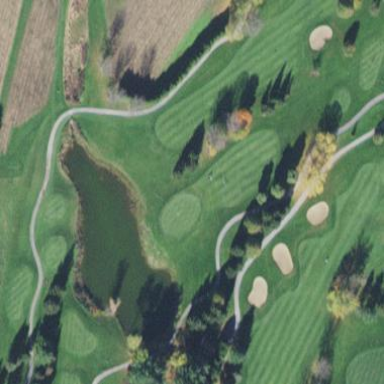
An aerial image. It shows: Golf fairway surrounded by grass.